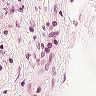
Metastatic tissue present: no